Question: The building of this project is working on my friend's computer, but not on mine.
On this return line:
'''
protected static Database Connection2
{
get
{
try
{
return DatabaseFactory.CreateDatabase("HermesDB");
}
catch (Exception e)
{
//Corpnet.Elmah.Error.Add(e);
return null;
}
}
}
'''
I am getting the following error:
> The assembly with display name
'Microsoft.Practices.EnterpriseLibrary.Validation' failed to load in
the 'Load' binding context of the AppDomain with ID 1. The cause of
the failure was: System.IO.FileNotFoundException: Could not load file
or assembly 'Microsoft.Practices.EnterpriseLibrary.Validation' or one
of its dependencies. The system cannot find the file specified. File
name: 'Microsoft.Practices.EnterpriseLibrary.Validation'=== Pre-bind state information === LOG: User = MLABSgordon LOG: DisplayName = Microsoft.Practices.EnterpriseLibrary.Validation
(Partial) LOG: Appbase = file:///C:/Documents and Settings/agordon/My
Documents/Projects/BulkUploadToLOMDatabase/BulkUploadToLOMDatabase/bin/Debug/
LOG: Initial PrivatePath = NULL Calling assembly :
Microsoft.Practices.EnterpriseLibrary.Common, Version=5.0.414.0,
Culture=neutral, PublicKeyToken=null.
=== LOG: This bind starts in default load context. LOG: Using application configuration file: C:\Documents and Settingsgordon\My
Documents\Projects\BulkUploadToLOMDatabase\BulkUploadToLOMDatabasein\Debug\BulkUploadToLOMDatabase.vshost.exe.config
LOG: Using machine configuration file from
c:\WINDOWS\Microsoft.NET\Framework2.0.50727\config\machine.config.
LOG: Policy not being applied to reference at this time (private,
custom, partial, or location-based assembly bind). LOG: Attempting
download of new URL file:///C:/Documents and Settings/agordon/My
Documents/Projects/BulkUploadToLOMDatabase/BulkUploadToLOMDatabase/bin/Debug/Microsoft.Practices.EnterpriseLibrary.Validation.DLL.
LOG: Attempting download of new URL file:///C:/Documents and
Settings/agordon/My
Documents/Projects/BulkUploadToLOMDatabase/BulkUploadToLOMDatabase/bin/Debug/Microsoft.Practices.EnterpriseLibrary.Validation/Microsoft.Practices.EnterpriseLibrary.Validation.DLL.
LOG: Attempting download of new URL file:///C:/Documents and
Settings/agordon/My
Documents/Projects/BulkUploadToLOMDatabase/BulkUploadToLOMDatabase/bin/Debug/Microsoft.Practices.EnterpriseLibrary.Validation.EXE.
LOG: Attempting download of new URL file:///C:/Documents and
Settings/agordon/My
Documents/Projects/BulkUploadToLOMDatabase/BulkUploadToLOMDatabase/bin/Debug/Microsoft.Practices.EnterpriseLibrary.Validation/Microsoft.Practices.EnterpriseLibrary.Validation.EXE.
Here are all the references I have:

I did download the latest enterprise library and installed it, and I replaced all the DLLS in the above picture with all of their updated versions.
What am I doing wrong?
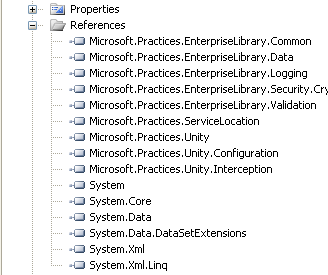
Answer: I had a similar problem with one of the assemblies in my project. in my case it was caused by the assembly (dll) not being available in the bin/debug folder. This was solved by installing the referenced assembly in the parent project using NuGet, which created a dll in the bin/debug folder of the project upon rebuilding. What you can also try is to copy and paste the dll in the bin/debug folder of your solution from the original location of the dll.
Here are the step I took to troubleshoot the problem.
- <URL>
(You have to start the fusion log viewer as an admin which allows you to change settings.
in the fusion log viewer to display assembly bindings. There are enough resources online on how to work with the fusion viewer)
- - - rebuild solution
# ErrorHandling C#